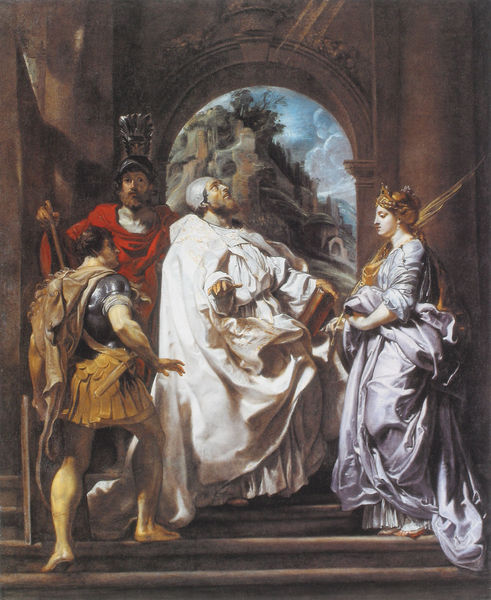
Titel: Die hll. Gregor, Domitilla, Maurus und Papianus
Künstler: Peter Paul Rubens
Institution: Berlin, Staatliche Museen, Gemäldegalerie
Schlagwörter: berg, feder, gemälde, gruppe, himmel, mann, umhang, bäume, landschaft, fenster, frau, kleid, licht, männer, säule, weiss, rot, wolke, malerei, architektur, bibel, bild, öl, sonne, geistlicher, gewand, kutte, gewänder, krone, engel, bogen, fels, gebirge, rundbogen, treppe, soldaten, tor, vier, durchblick, soldat, helm, allegorie, ritter, rüstung, portal, römer, schein, pfarrer, götter, krieger, kapelle, mönch, heiliger, heilige, fresko, erleuchtung, empor, matel